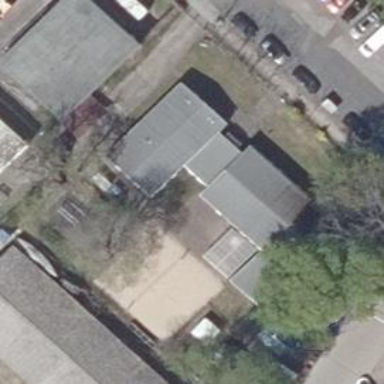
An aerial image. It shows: Community center.